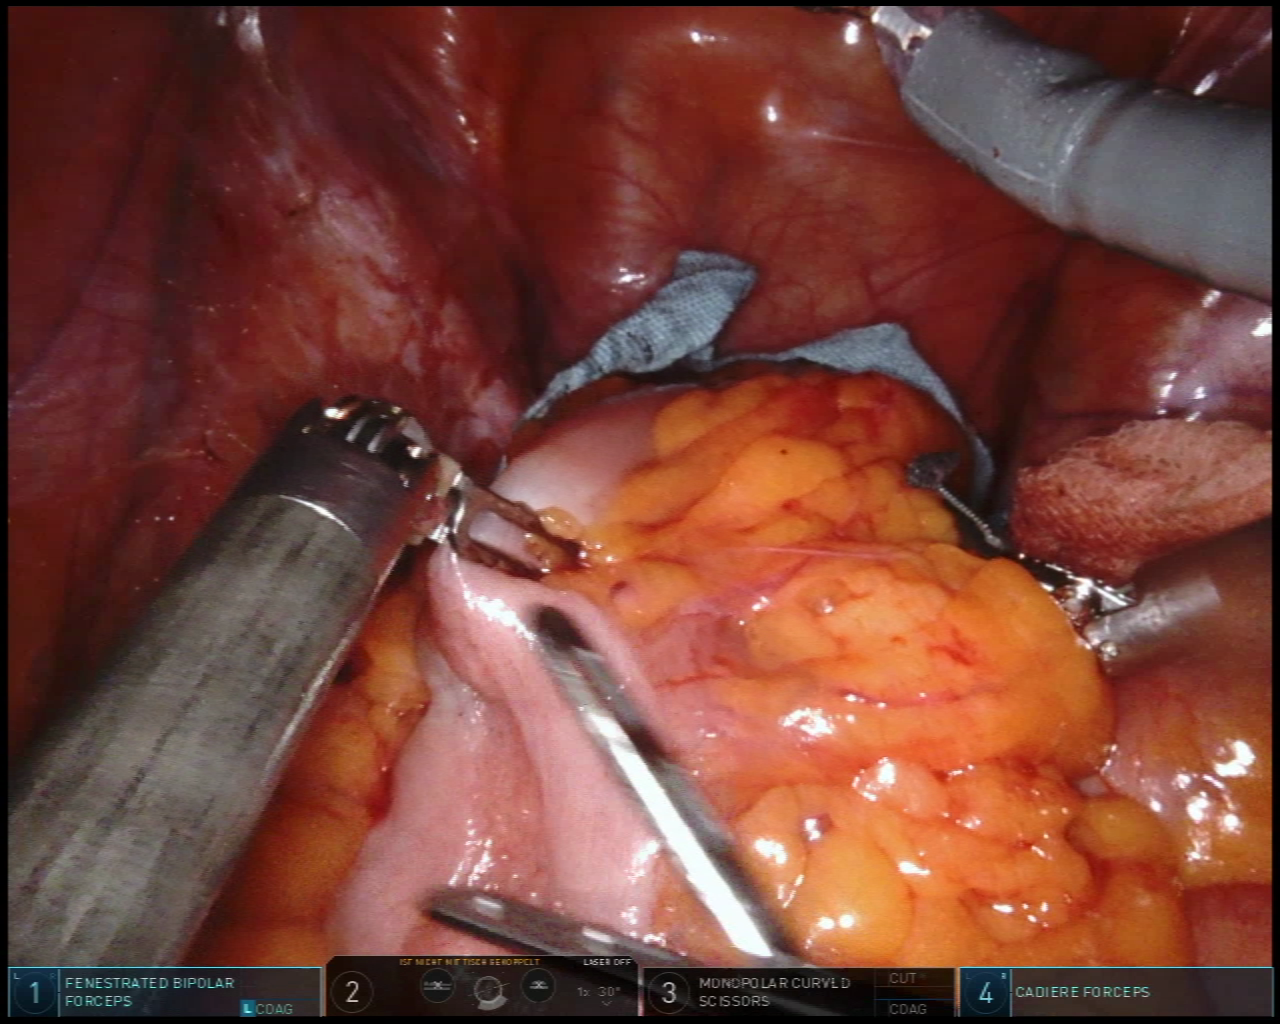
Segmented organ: abdominal_wall
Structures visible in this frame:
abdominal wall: yes
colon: yes
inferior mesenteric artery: no
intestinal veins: no
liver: no
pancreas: no
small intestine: no
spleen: no
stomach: no
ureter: no
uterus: no
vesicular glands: no